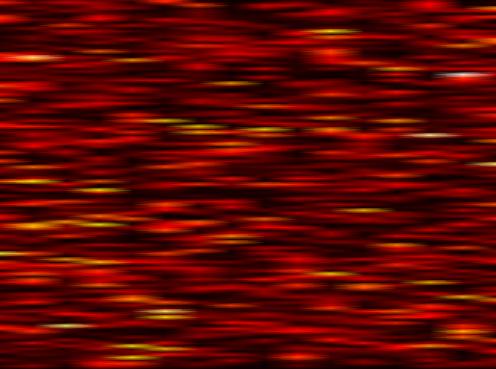
Label: WOLA